Field crop: maize
Growth stage: 2
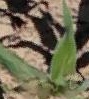
Species: maize